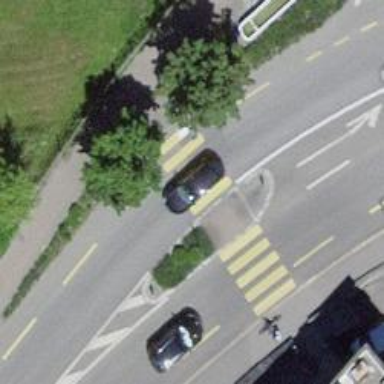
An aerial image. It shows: Marked road crossing with pedestrian island.